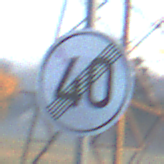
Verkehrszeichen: EndeGeschwindigkeit40
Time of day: Dawn
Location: Outdoor (Nature)
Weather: Clear
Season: NotSpecified
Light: Natural